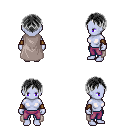
a pixel art fantasy rpg character, female body template, dark elf, purple skin, gray cape, magenta pants, gray parted hairstyle, leather bracers, four views (front, back, left, right), 2x2 character sprite sheet, small pixel art, hard edges, no anti-aliasing